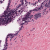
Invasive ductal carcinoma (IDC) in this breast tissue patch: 0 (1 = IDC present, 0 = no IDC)